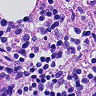
Metastatic tissue present: no